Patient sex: F
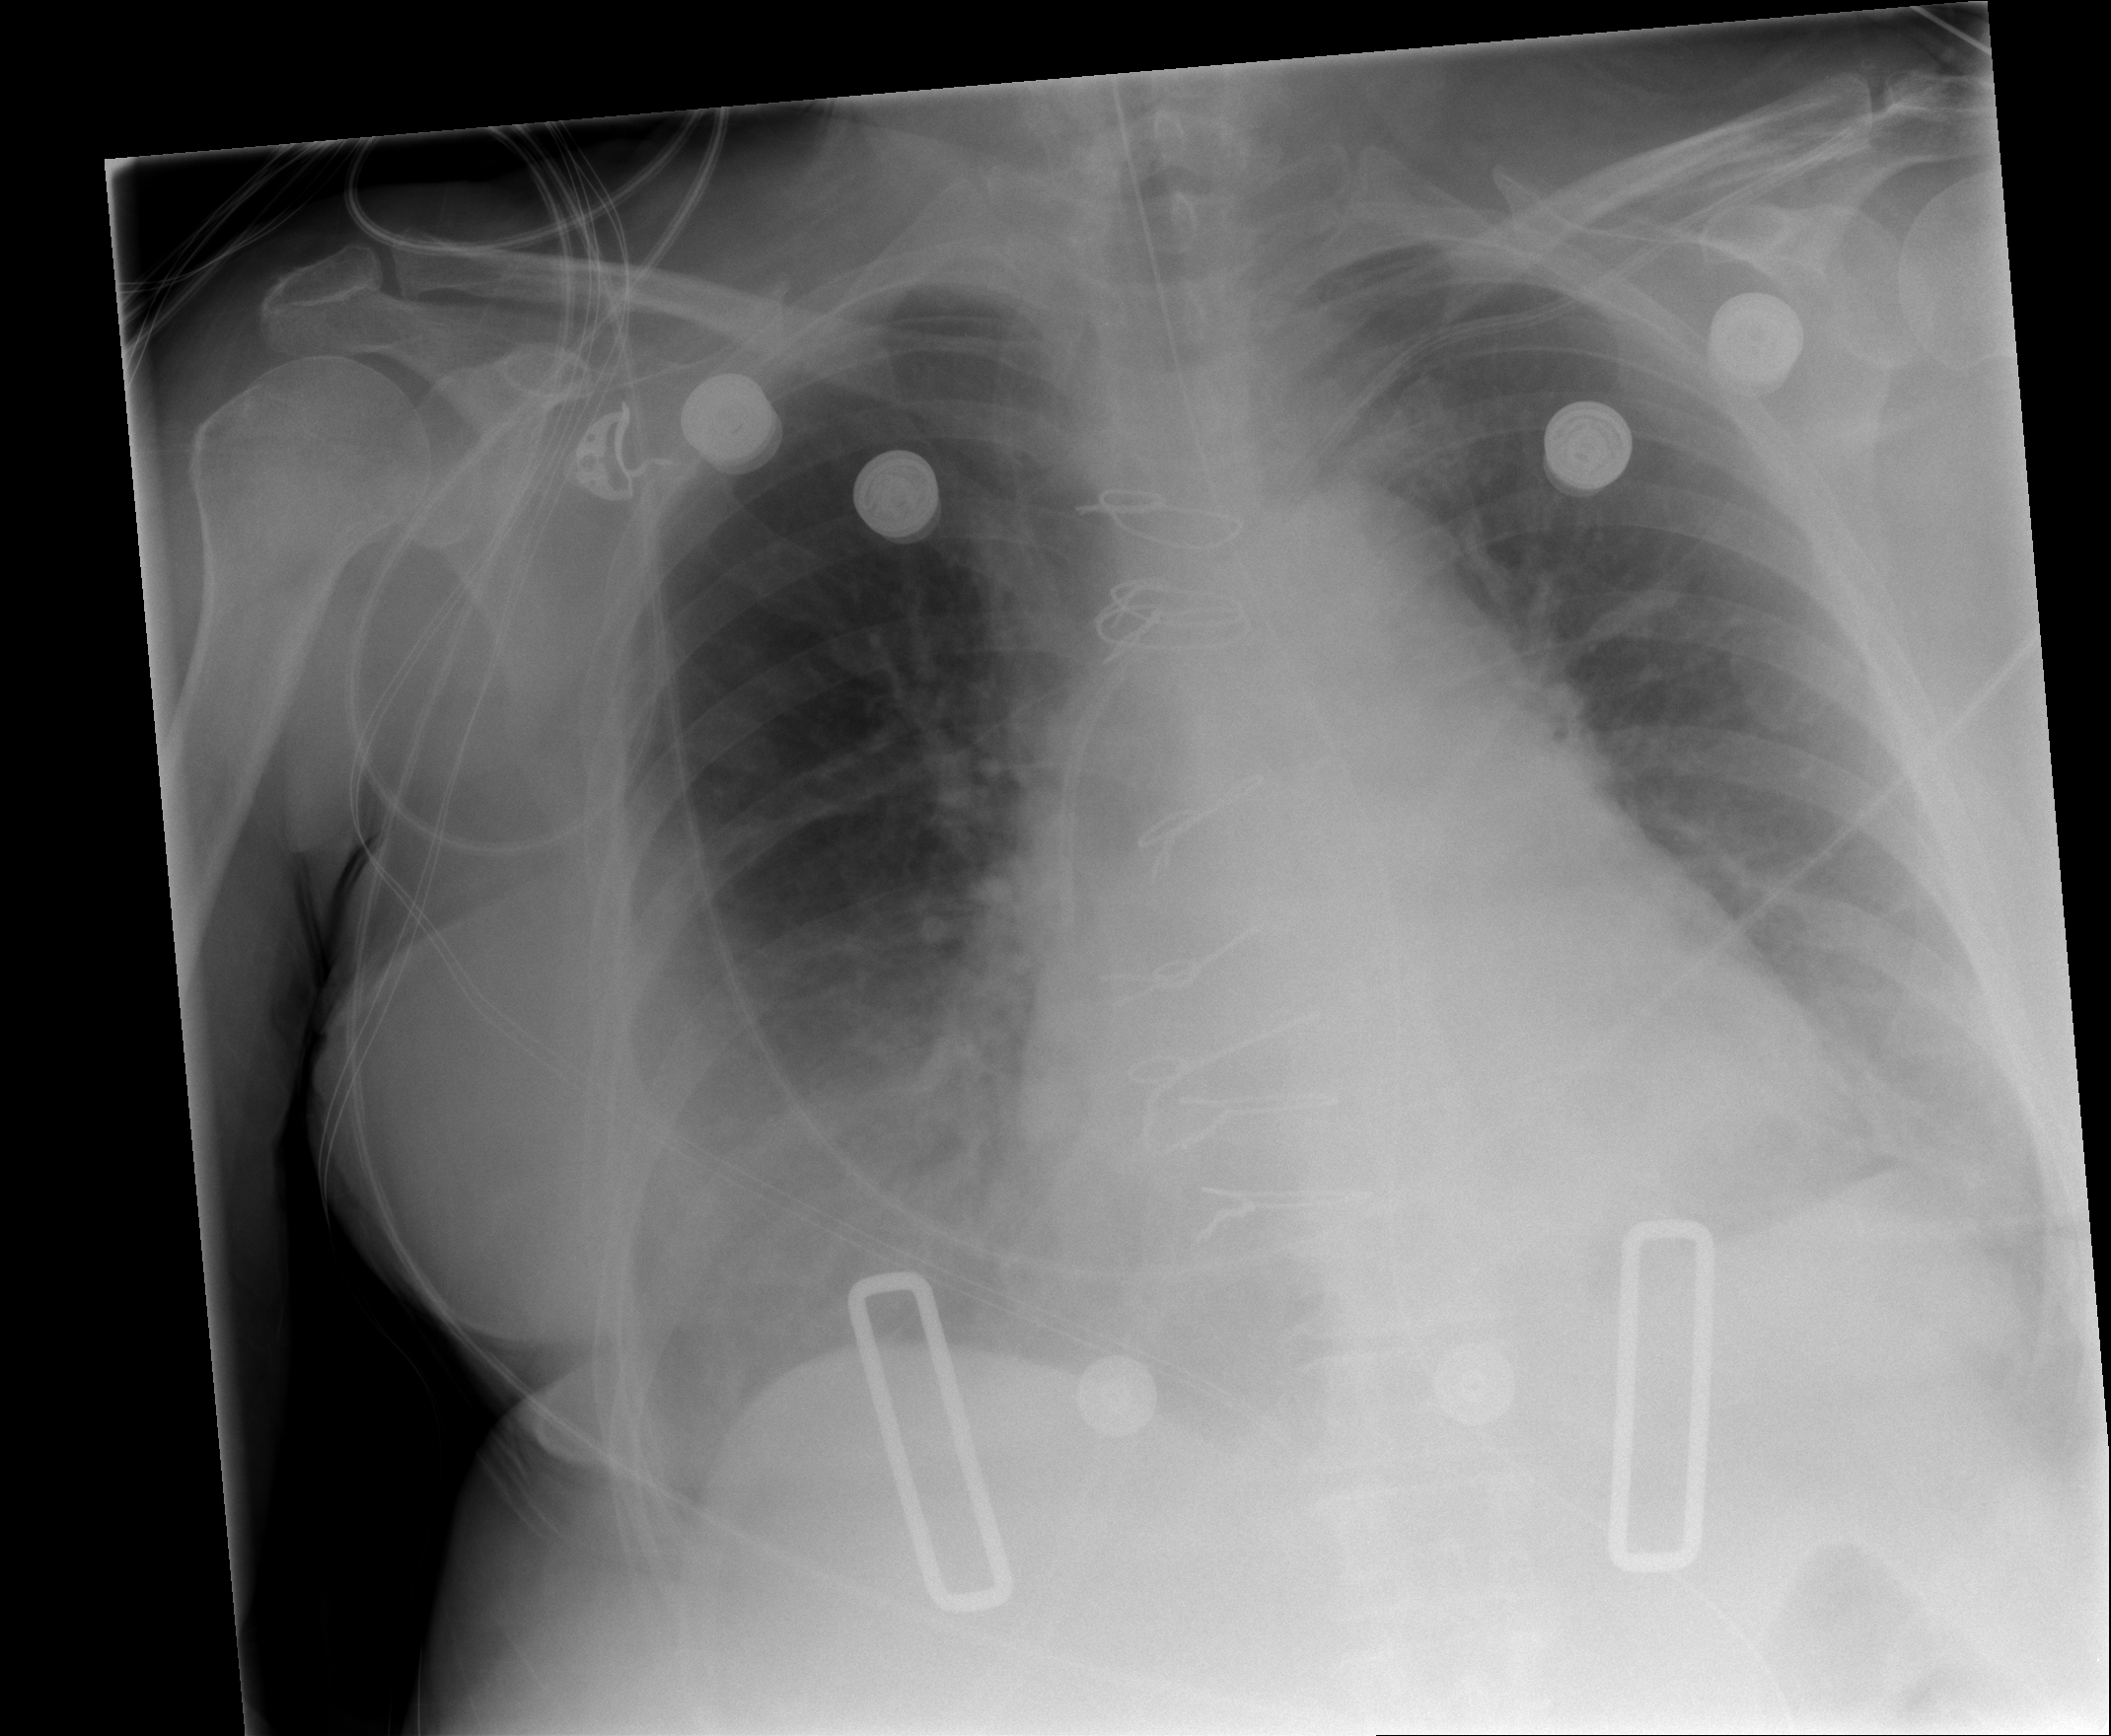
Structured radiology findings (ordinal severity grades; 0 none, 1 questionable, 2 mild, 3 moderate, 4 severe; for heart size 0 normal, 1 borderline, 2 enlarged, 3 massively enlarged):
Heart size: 2
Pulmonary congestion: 0
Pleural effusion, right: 2
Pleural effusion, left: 2
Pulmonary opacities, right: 0
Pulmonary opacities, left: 0
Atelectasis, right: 2
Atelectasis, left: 2